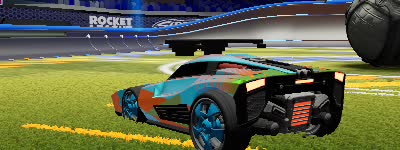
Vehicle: breakout